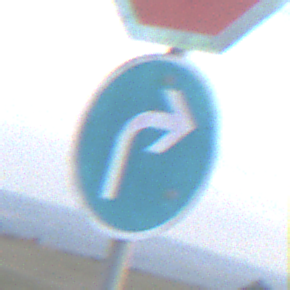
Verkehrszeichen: VorgeschriebeneFahrtrichtungRechts
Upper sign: Stop
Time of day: SunriseSunset
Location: Outdoor (Nature)
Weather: PartlyCloudy
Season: NotSpecified
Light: Natural